Field crop: tomato
Growth stage: 1
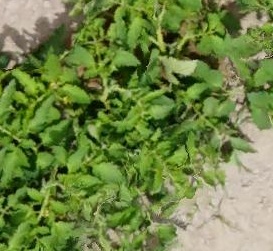
Species: tomato